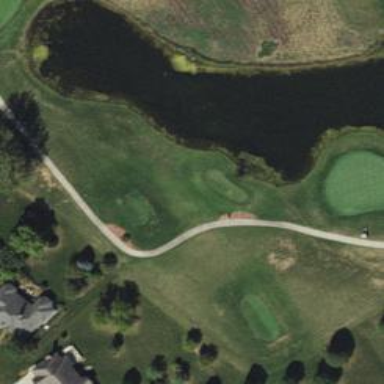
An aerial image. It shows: Scenic view of water hazard on golf course. The natural water feature adds beauty to the landscape.